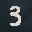
Label: 3